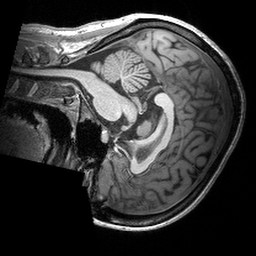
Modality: T1w
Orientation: sagittal
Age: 23
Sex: female
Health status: healthy
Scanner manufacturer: siemens
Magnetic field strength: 3 T
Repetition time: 2.53 s
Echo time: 0.00288 s